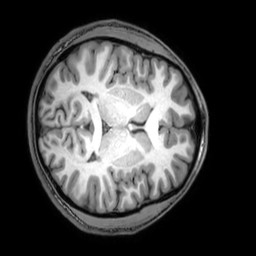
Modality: T1w
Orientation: axial
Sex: male
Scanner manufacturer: philips
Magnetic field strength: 3 T
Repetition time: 0.0082 s
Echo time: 0.00377 s